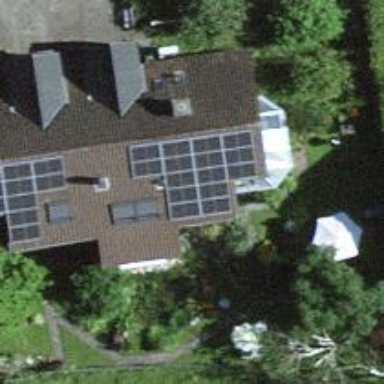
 consisting of solar photovoltaic panels."